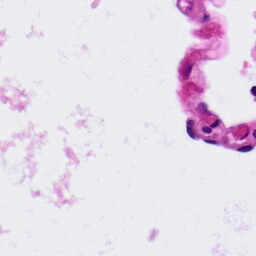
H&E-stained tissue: Lung